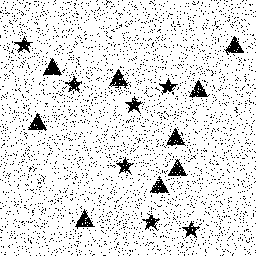
Squares: 0
Triangles: 9
Stars: 7
Total shapes: 16